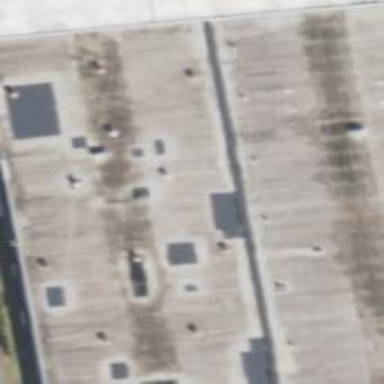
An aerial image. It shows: Industrial building used as warehouse.